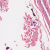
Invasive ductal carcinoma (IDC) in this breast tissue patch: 0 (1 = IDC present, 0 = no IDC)